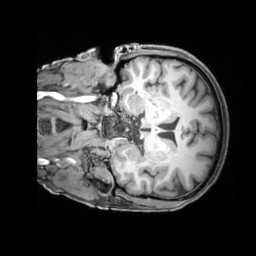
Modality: T1w
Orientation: coronal
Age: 48
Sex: female
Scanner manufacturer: siemens
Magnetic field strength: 3 T
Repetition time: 1.97 s
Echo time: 0.00206 s